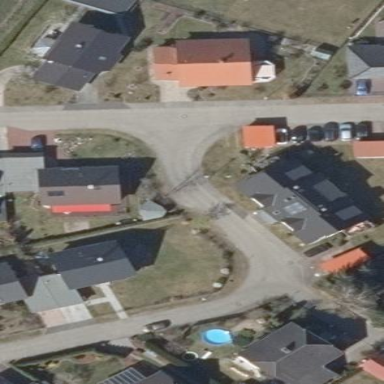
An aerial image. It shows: Residential area with roads.